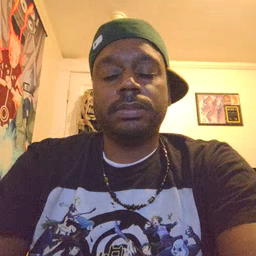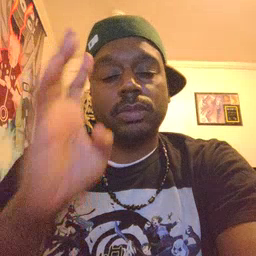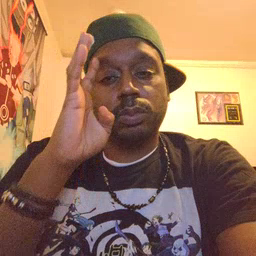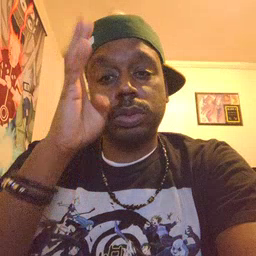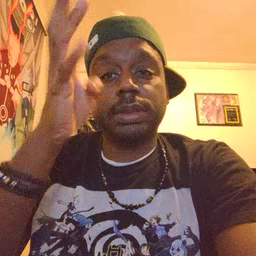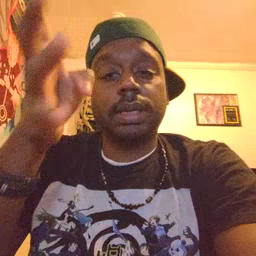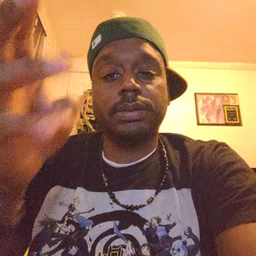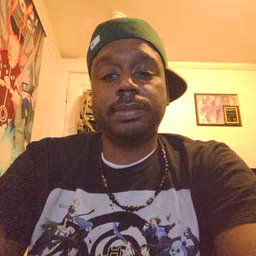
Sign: pretend